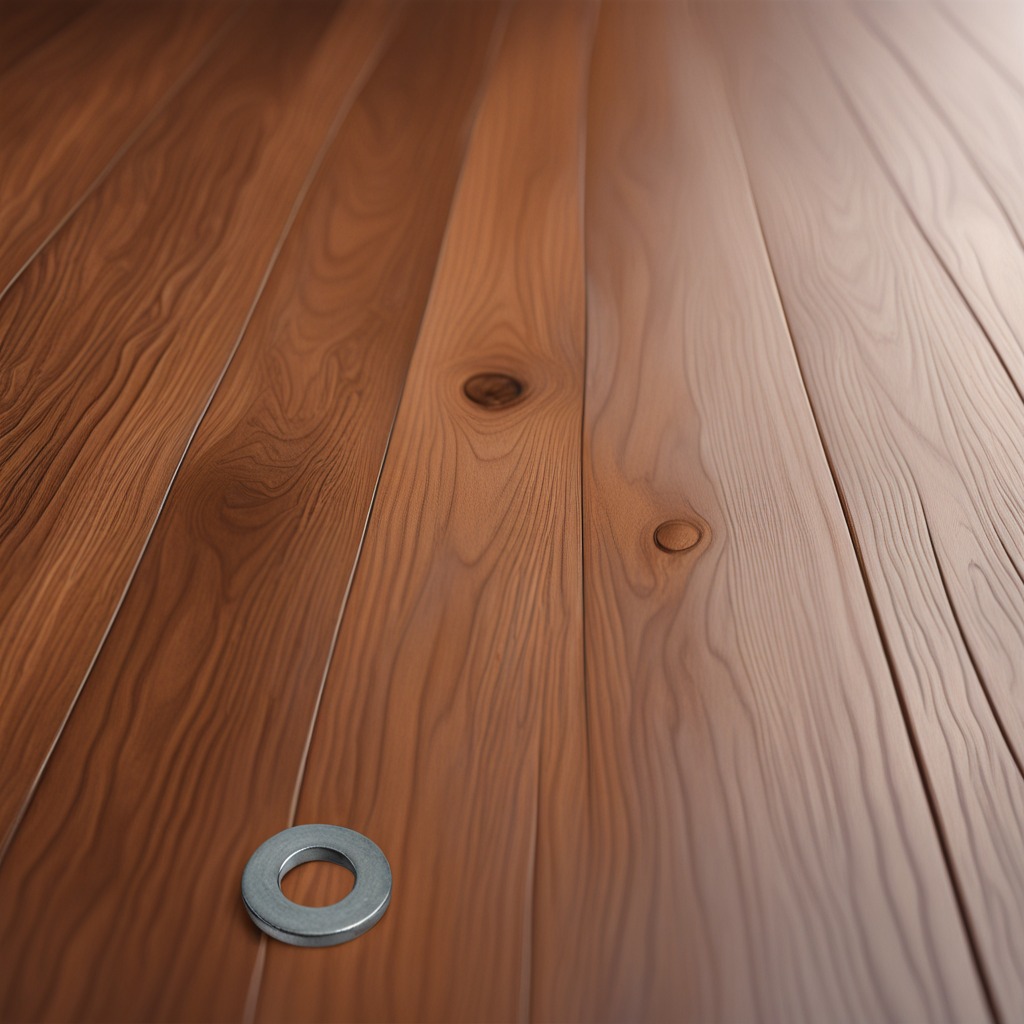
A flat metal washer lies on the wooden table.